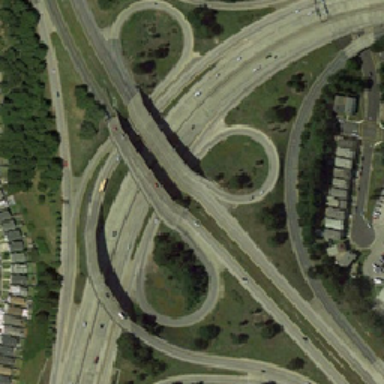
There are rows of houses around the road .